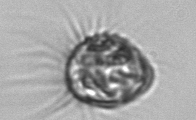
Label: Strombidium_morphotype1